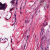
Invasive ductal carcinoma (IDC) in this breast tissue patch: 0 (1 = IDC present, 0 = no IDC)